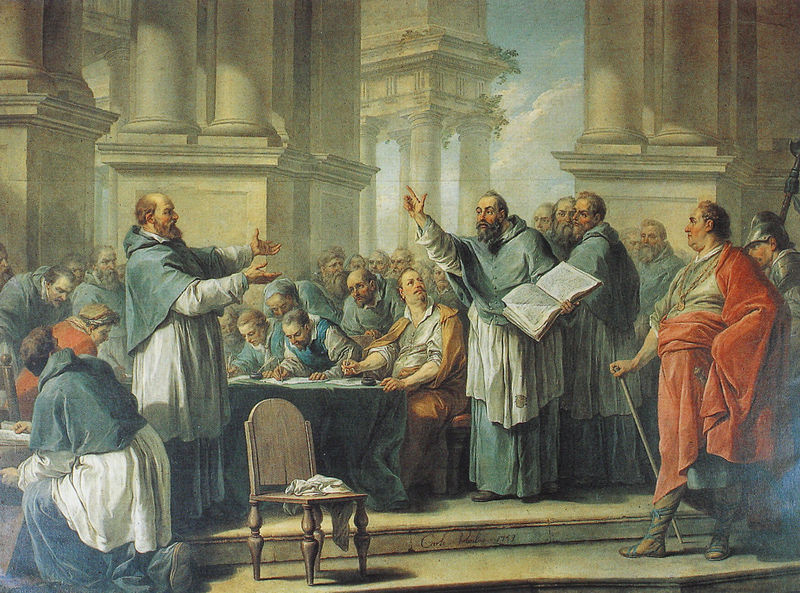
Titel: La Dispute de saint Augustin contre les Donatistes
Künstler: Carle Van Loo
Standort: Paris, Notre-Dame des Victoires (EU - F)
Schlagwörter: blau, feder, gemälde, gruppe, hand, mann, umhang, menschen, ocker, braun, grau, männer, reden, schwarz, stuhl, säule, säulen, tisch, rot, tuch, beige, menge, bart, bärte, gericht, arm, kirche, kutte, stock, gehstock, stab, rede, farbe, lesen, stufe, zeigen, antike, buch, streit, kapitelle, anklage, schreiben, griechisch, priester, griechenland, mönch, diskussion, mönche, kutten, tempel, fresko, schreiber, zuhörer, disput, federkiel, säle, sitzung, konferenz, biege, handzeichen, schwören, gemäälde, ukmhang